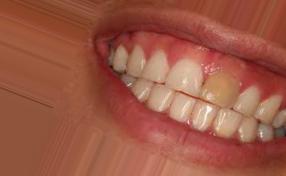
Condition: Tooth Discoloration